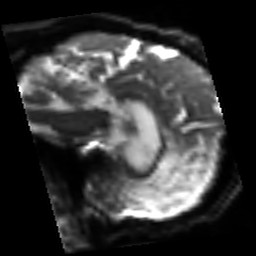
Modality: sbref
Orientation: sagittal
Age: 69
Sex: male
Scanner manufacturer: siemens
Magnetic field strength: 3 T
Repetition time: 3.2 s
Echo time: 0.081 s